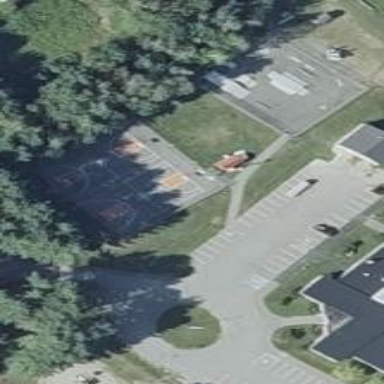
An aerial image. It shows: Basketball court in the leisure land pitch.